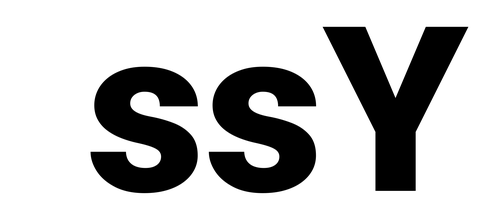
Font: Roboto_Black